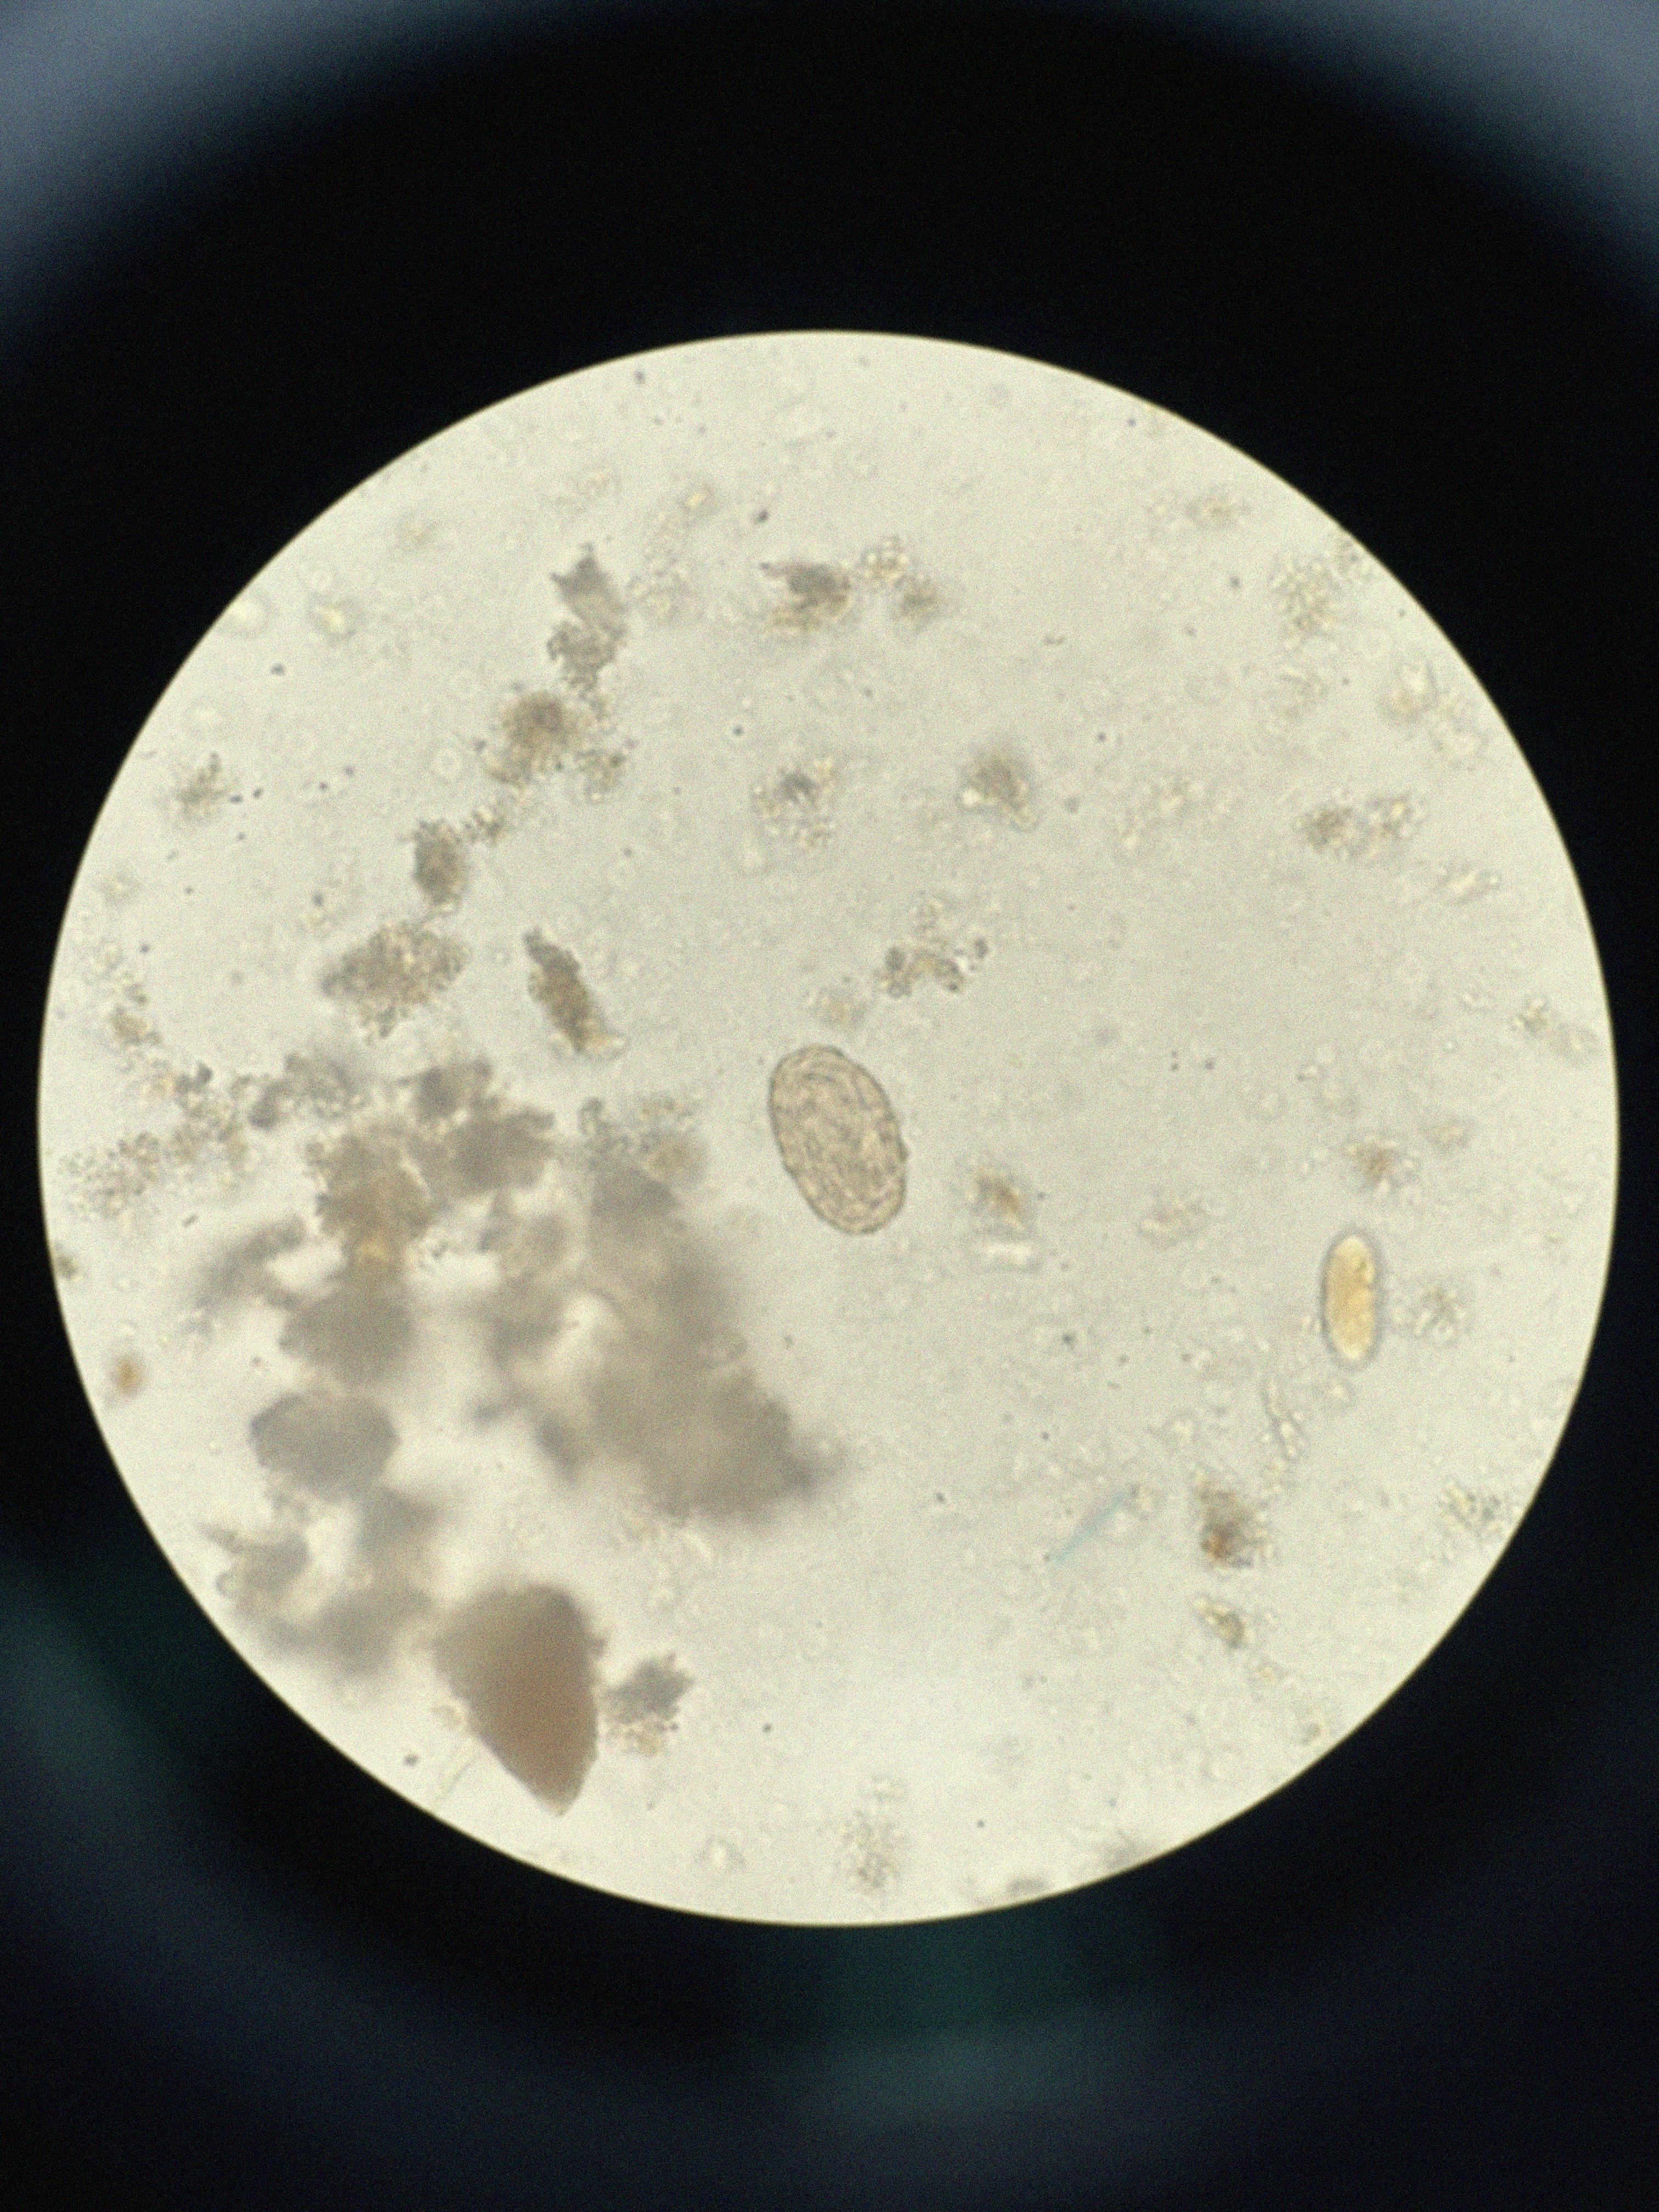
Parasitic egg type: Ascaris lumbricoides